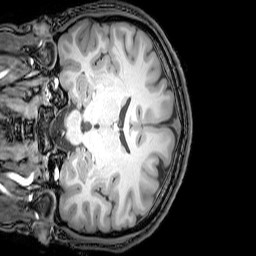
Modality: T1w
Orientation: coronal
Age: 24
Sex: male
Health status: healthy
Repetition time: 0.081 s
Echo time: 0.037 s